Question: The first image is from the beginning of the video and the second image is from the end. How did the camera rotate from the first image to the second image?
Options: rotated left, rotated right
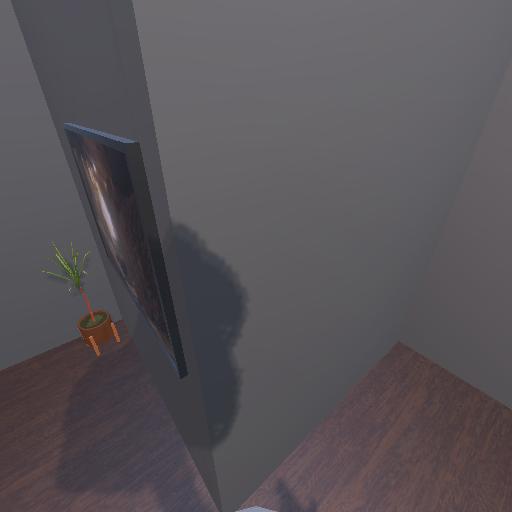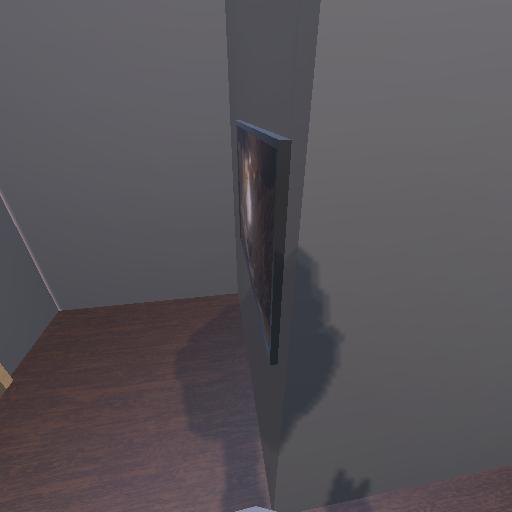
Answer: rotated left